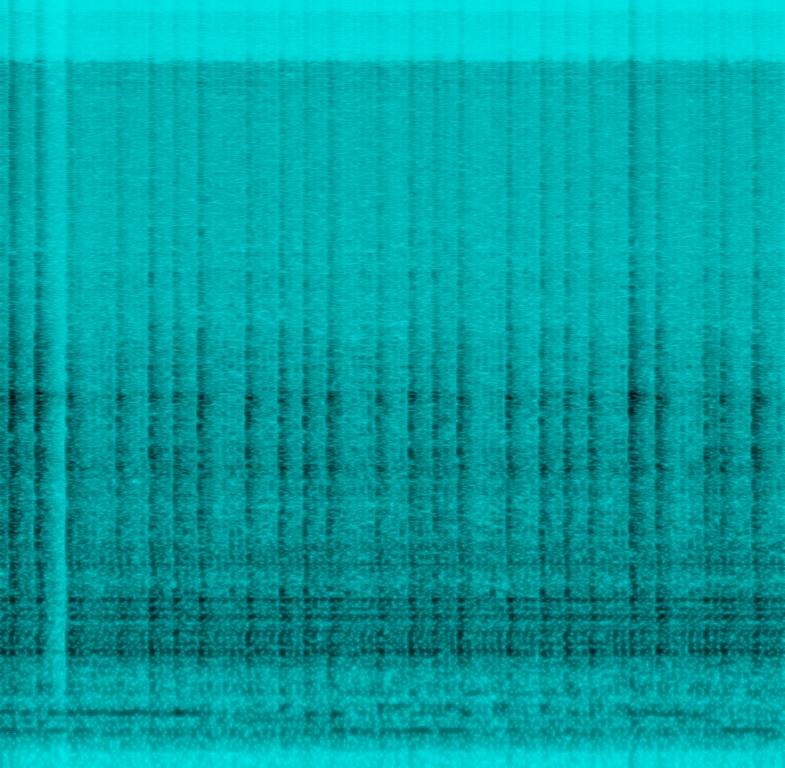
The low quality recording features synchronized wooden percussion. It is noisy, in mono and it sounds upbeat.